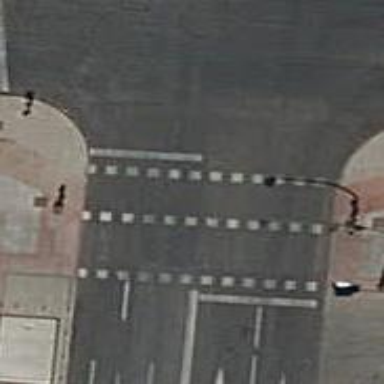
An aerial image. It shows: Crossing with traffic signals.